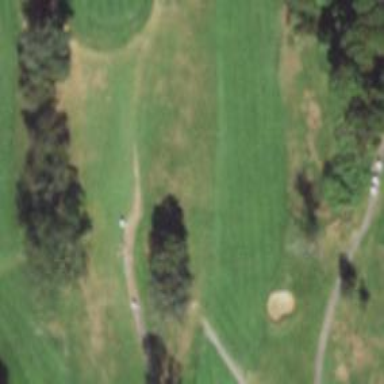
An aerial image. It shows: Pathway for golfing.